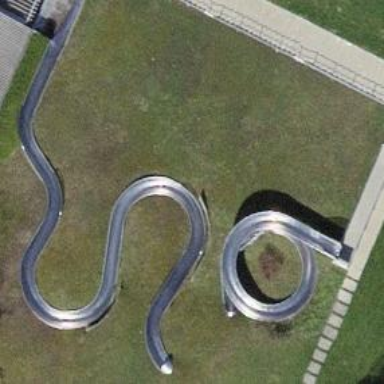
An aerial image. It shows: Water slide attraction.